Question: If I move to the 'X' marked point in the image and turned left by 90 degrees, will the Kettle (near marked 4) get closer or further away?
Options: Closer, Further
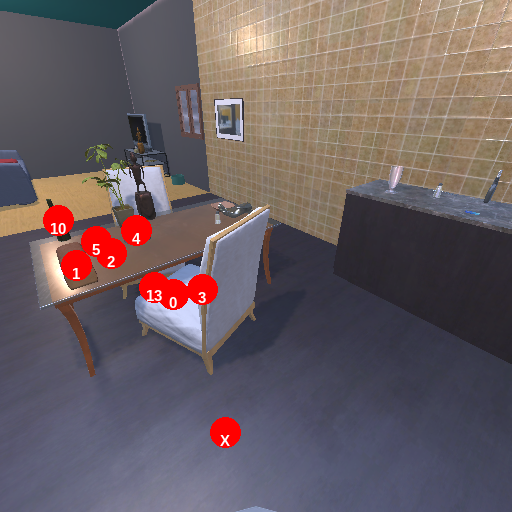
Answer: Closer